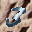
Label: 3